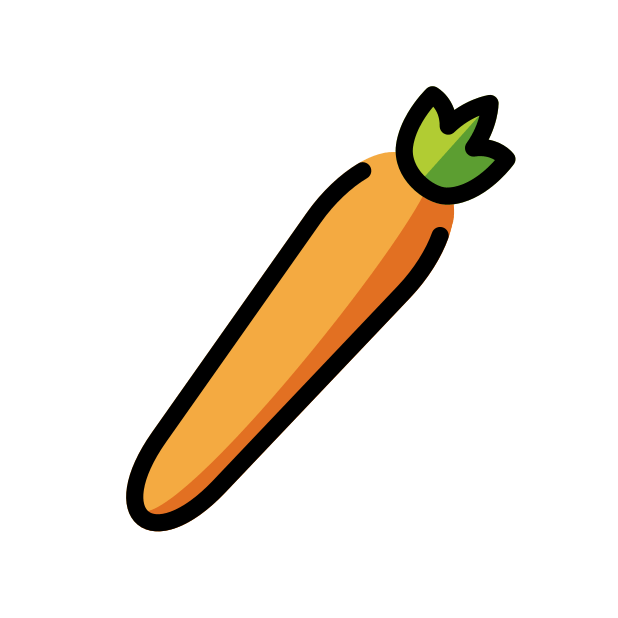
Emoji: 🥕
Name: carrot
Unicode: 0x1f955